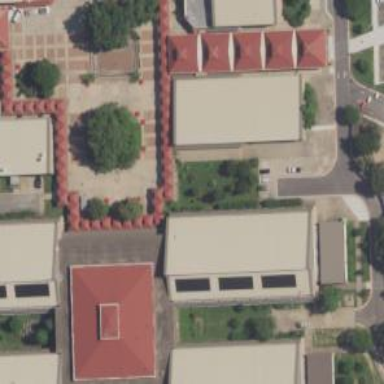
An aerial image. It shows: Courtyard created by human intervention.